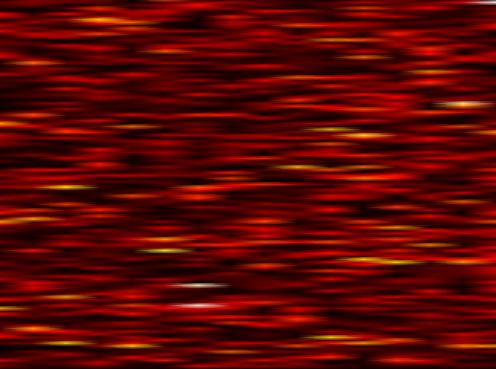
Label: FBMC